Question: I am developing a storefront web application. When a potential customer is viewing a product on the website, I'd like to suggest a set of similar products from the database automatically (vs requiring an human to explicitly input product similarity data/mappings).
In fact when you think about it, most storefront databases already have a lot of similarity data available. In my case 'Products' could be:
- 'Manufacturer''Brand'- 'Categories'- 'Tags''Keywords'

By counting the number of shared attributes between a product and all others, you could calculate a "SimilarityScore" for comparing other products against the one being viewed by the customer. Here's my initial prototype implementation:
'''
;WITH ProductsRelatedByTags (ProductId, NumberOfRelations)
AS
(
SELECT t2.ProductId, COUNT(t2.TagId)
FROM ProductTagMappings AS t1 INNER JOIN
ProductTagMappings AS t2 ON t1.TagId = t2.TagId AND t2.ProductId != t1.ProductId
WHERE t1.ProductId = '22D6059C-D981-4A97-8F7B-A25A0138B3F4'
GROUP BY t2.ProductId
), ProductsRelatedByCategories (ProductId, NumberOfRelations)
AS
(
SELECT t2.ProductId, COUNT(t2.CategoryId)
FROM ProductCategoryMappings AS t1 INNER JOIN
ProductCategoryMappings AS t2 ON t1.CategoryId = t2.CategoryId AND t2.ProductId != t1.ProductId
WHERE t1.ProductId = '22D6059C-D981-4A97-8F7B-A25A0138B3F4'
GROUP BY t2.ProductId
)
SELECT prbt.ProductId AS ProductId
,IsNull(prbt.NumberOfRelations, 0) AS TagsInCommon
,IsNull(prbc.NumberOfRelations, 0) AS CategoriesInCommon
,CASE WHEN SimilarProduct.ManufacturerId = SourceProduct.ManufacturerId THEN 1 ELSE 0 END as SameManufacturer
,CASE WHEN SimilarProduct.ManufacturerId = SourceProduct.ManufacturerId
THEN IsNull(prbt.NumberOfRelations, 0) + IsNull(prbc.NumberOfRelations, 0) + 1
ELSE IsNull(prbt.NumberOfRelations, 0) + IsNull(prbc.NumberOfRelations, 0)
END as SimilarityScore
FROM Products AS SourceProduct,
Products AS SimilarProduct INNER JOIN
ProductsRelatedByTags prbt ON prbt.ProductId = SimilarProduct.Id FULL OUTER JOIN
ProductsRelatedByCategories prbc ON prbt.ProductId = prbc.ProductId
WHERE SourceProduct.Id = '22D6059C-D981-4A97-8F7B-A25A0138B3F4'
'''
which results in data like this:
'''
ProductId TagsInCommon CategoriesInCommon SameManufacturer SimilarityScore
------------------------------------ ------------ ------------------ ---------------- ---------------
6416C19D-BA4F-4AE6-AB75-A25A0138B3A5 1 0 0 1
77B2ECC0-E2EB-4C1B-A1E1-A25A0138BA19 1 0 0 1
2D83276E-40CC-44D0-9DDF-A25A0138BE14 2 1 1 4
E036BFE0-BBB5-450C-858C-A25A0138C21C 3 0 0 3
'''
I am not a SQL performance guru, so I have the following questions for you SQL gurus:
- <URL>
and
- 'SimilarProductMappings'
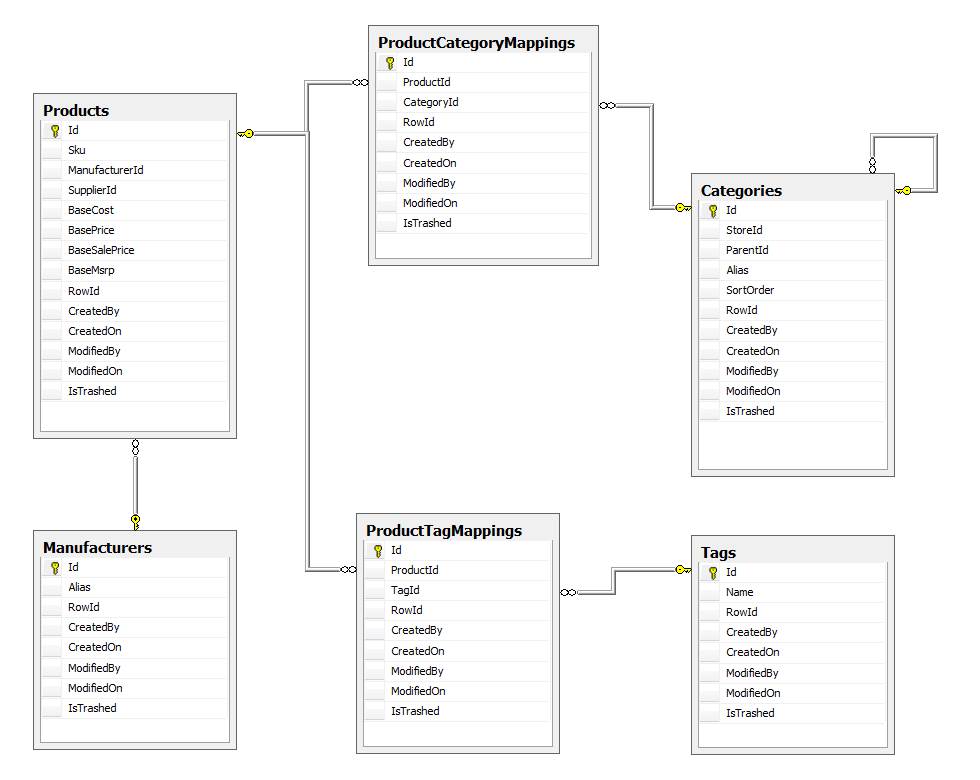
Answer: You ask a lot of questions. I will try and address each one without going into too much detail.
1. CTEs vs. derived tables is syntactical sugar. It makes no difference performance-wise. The only benefit to using them is that you can reuse them instead of copy/paste/typing-out a derived table again. However, you aren't reusing them in this case, so it's up to you.
2. Indexed views: Keep in mind, indexes on the views act like indexes on the table(s) with little exception. Picture it like another table is being created for your specific query/view and being stored on disk for faster retrieval. When the underlying data changes, these indexes have to be updated. Yes, this can create a huge resource impact. In general, I'd rather see someone write a query that uses the indexes on the base table, and if they need more indexes for a specific purpose, then look at that in detail rather than holistically on a view with multiple tables. This is far easier to maintain and a lot easier to figure out why your CRUD is taking longer than expected. There is nothing necessarily wrong with an indexed view. But, be very careful with adding this on a application database model like this because of the complexity to tables that are updated/inserted/deleted from. Most of the more appropriate uses for an indexed view is in a reporting data warehouse. Regardless, don't put an index on a view without understand what it will do to the tables for CRUD (create, read, update, delete) operations. And in a CRM or application support type of database, I'd stay away from them for the most part unless there is a static need and it's not really impacting performance.
Read this article: <URL>
Note about 3/4 of the way down the page it talks about where NOT to use one and I think your case fits in to 4 / 5 of the scenarios where you should NOT use it.
1. Regarding saving joins... keep in mind FULL OUTER joins are one of the worst offenders for efficiency. It seems to me the only reason you have it there, is because you aren't including manufacturer in your CTEs. You could just include it in your CTEs and then aggregate the number of matches by cat/tag in the final query which pulls it together to get your score. This way you only have two left outer joins (one to each CTE) and then sum the two counts together and group by same manufacturer (case statement), productId etc.
2. Finaly... I would consider placing all of this in a de-normalized table or maybe even a cube where it's precalculated. Let's consider several things about your requirement: a. Does the correlation score for products need to be live? If yes, why? This isn't mission critical when new products are added / removed. Anyone who says it needs to be live, probably doesn't really mean it. b. Speed of retrieval. I could rewrite your query using temp tables, make sure the indexes are correct etc. and come up with a reasonably faster query in a stored procedure. But, I am still aggregating data from the DB to be displayed all over my store front every time the page loads. If the data is precalculated and stored in a separate table of productIds and scores for every product and indexed by productId, the retrieval would be very fast. You could trunk and reload the table in an ETL nightly, hourly / whatever and wouldn't have to worry about maintaining the indexes that are rebuilt every time. Of course, if your store front is 24/7/365, you'll need to write some database side code to worry about versioning so that your application never has to wait if the db is in the middle of recalculating.
Also, make sure you at least cache this information on the web/application server if nothing else. One thing is for sure, if you go with your solution above, then you'll need to build something into your site so it doesn't wait for data to return and caches it instead.
Hope all that helps.